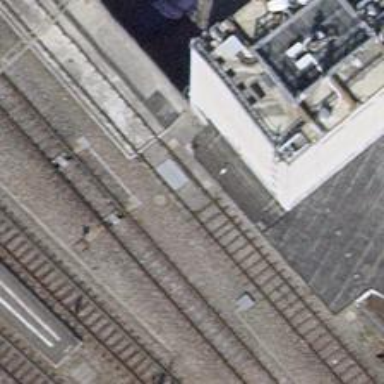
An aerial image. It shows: Railway siding with one electrified track and contact line.